Question: I am trying to use some interesting font in my website. But somehow the fonts aren't being loaded or not working for some reason .
I have a master page wherein 2 '<asp:ContentPlaceHolder>' tags are present. One in the head section for similar use like using external fonts , and another '<asp:ContentPlaceHolder>' in the body section.
I have tried two things :
One giving the url of the fonts stored on my visual studio.
Other giving the url of my file system.
Here is my HTML file :
'''
<asp:Content ID="Content1" ContentPlaceHolderID="head" runat="Server">
<style>
@font-face{
font-family:Junction;
src : url("http:localhost:63183/fonts/Junction.otf") format('opentype');
}
@font-face{
font-family:chunkfive;
font-weight:bold;
src : url("f:\practicals7th sem\project docs emplates emp1\chunkfive.otf") format('opentype');
}
</style>
</asp:Content>
'''
And here is my body section content :
'''
<div style="text-align: center; font-family:'Junction.otf' ; font-size: 20px; color: #db2828">
<%# Eval("Name") %>
'''

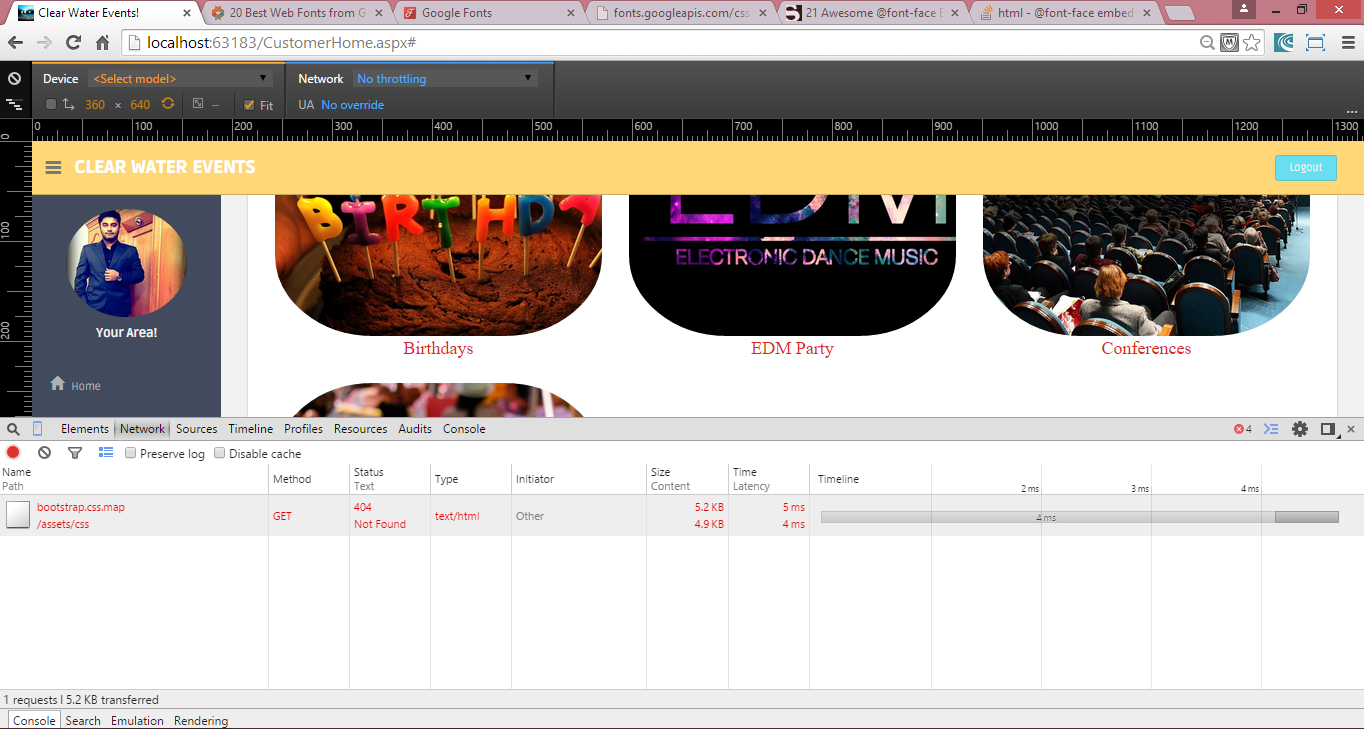
Answer: You need to set the MimeTypes within IIS:
'''
<system.webServer>
<staticContent>
<mimeMap fileExtension=".eot" mimeType="application/vnd.ms-fontobject" />
<mimeMap fileExtension=".ttf" mimeType="application/octet-stream" />
<mimeMap fileExtension=".svg" mimeType="image/svg+xml" />
<mimeMap fileExtension=".woff" mimeType="application/x-woff" />
<mimeMap fileExtension=".otf" mimeType="font/opentype" />
</staticContent>
</system.webServer>
'''
You can then use relative paths to the fonts i.e.
'''
@font-face{
font-family:Junction;
src : url("/fonts/Junction.otf") format('opentype');
}
@font-face{
font-family:chunkfive;
font-weight:bold;
src : url("/fonts/chunkfive.otf") format('opentype');
}
'''